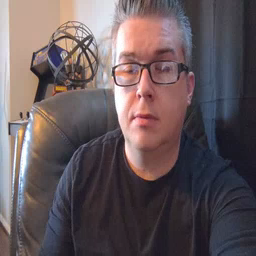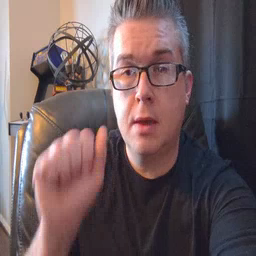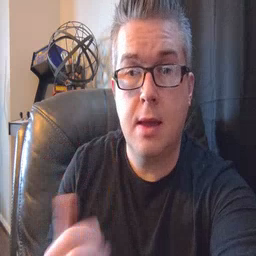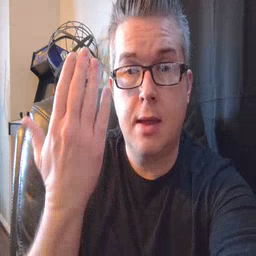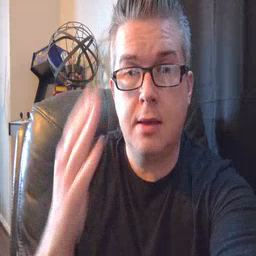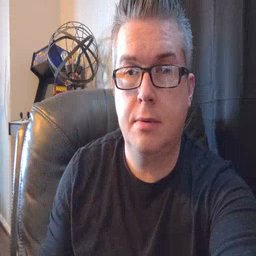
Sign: mitten